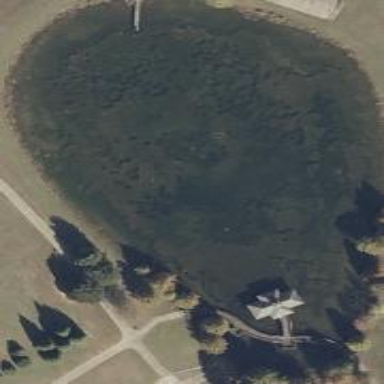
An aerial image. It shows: Serene pond surrounded by nature.